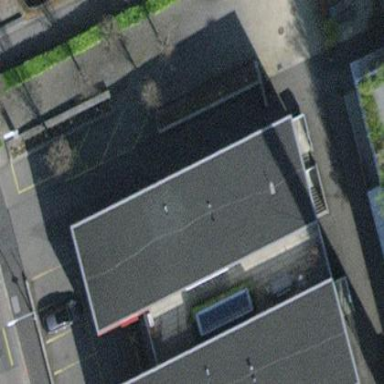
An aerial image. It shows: Commercial building with flat roof.